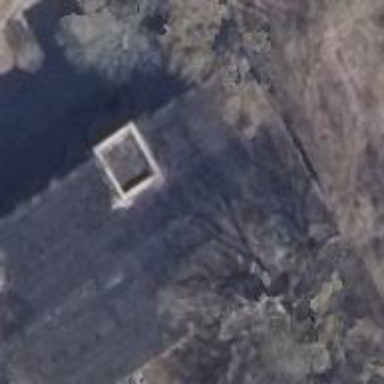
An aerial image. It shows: Part of building.